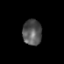
Tissue: prostate
Cell type: T cells
Senescence score: 0.3598
Nuclear area (px): 477
Mean DAPI intensity: 84.933